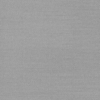
Label: dusty